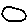
Label: circle